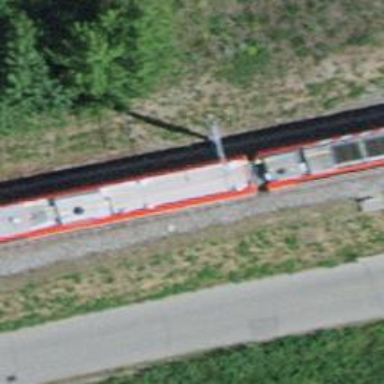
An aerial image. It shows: Railway switch with the turnout on the left side.